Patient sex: M
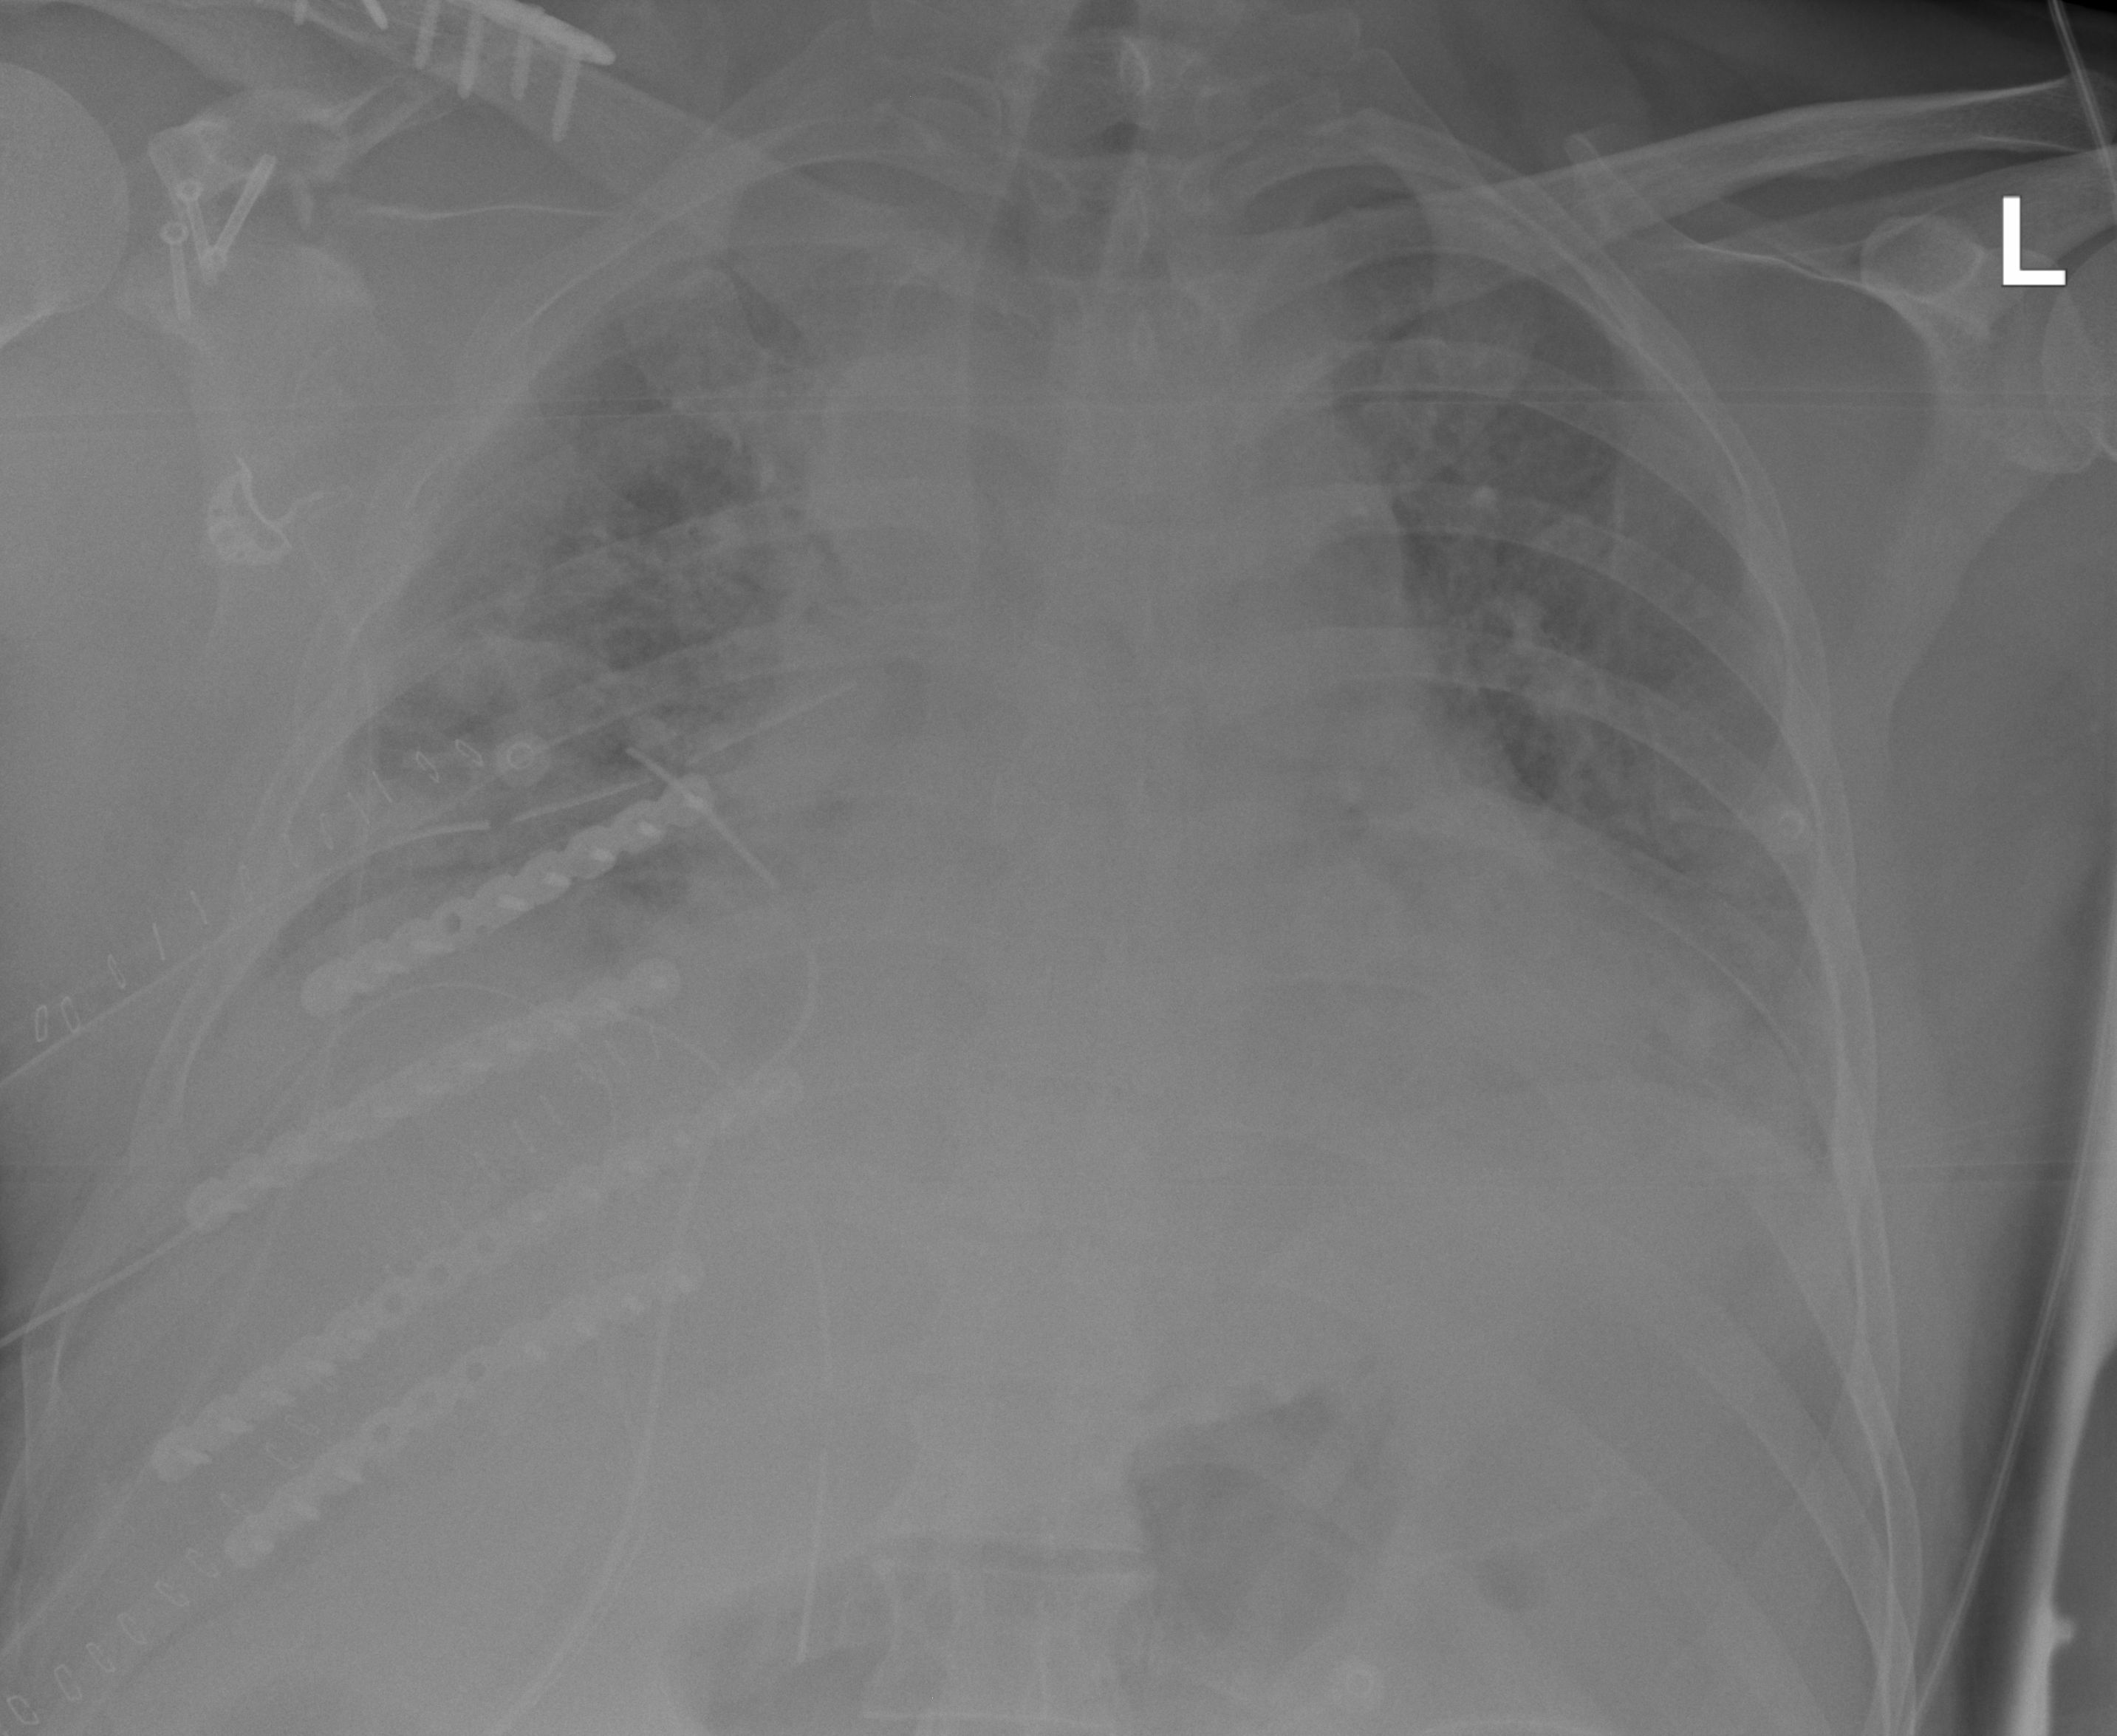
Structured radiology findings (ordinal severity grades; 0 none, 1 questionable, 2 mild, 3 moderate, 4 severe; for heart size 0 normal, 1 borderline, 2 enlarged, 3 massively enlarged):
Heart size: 2
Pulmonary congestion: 0
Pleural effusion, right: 2
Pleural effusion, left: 0
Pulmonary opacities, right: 3
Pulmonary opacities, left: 2
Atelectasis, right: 2
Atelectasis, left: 2